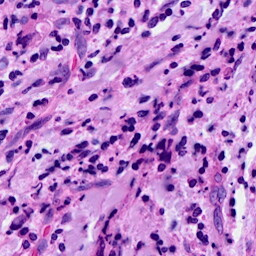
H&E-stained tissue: Breast